Question: I created a secret gist accidentally without signing in (my session expired at the very right time, I think).. anyway to delete it.. because it has sensitive data.

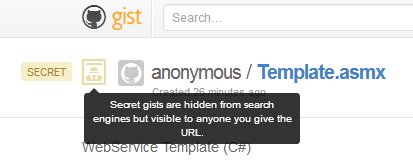
Answer: > Update 04/08/2014
Now GitHub has a separate page to handle <URL>.
---
Can you email 'support@github.com'? They can help you out with this.